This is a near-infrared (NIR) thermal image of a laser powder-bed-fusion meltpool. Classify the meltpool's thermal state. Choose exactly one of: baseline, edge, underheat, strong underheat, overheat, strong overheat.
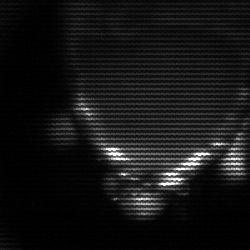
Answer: edge